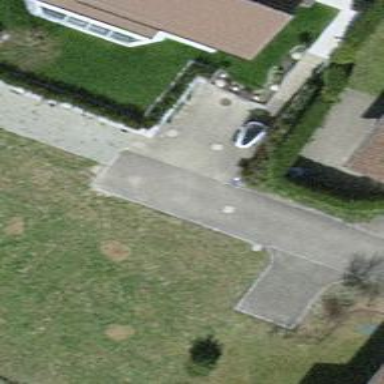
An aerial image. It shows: Residential road with asphalt surface and no sidewalk.